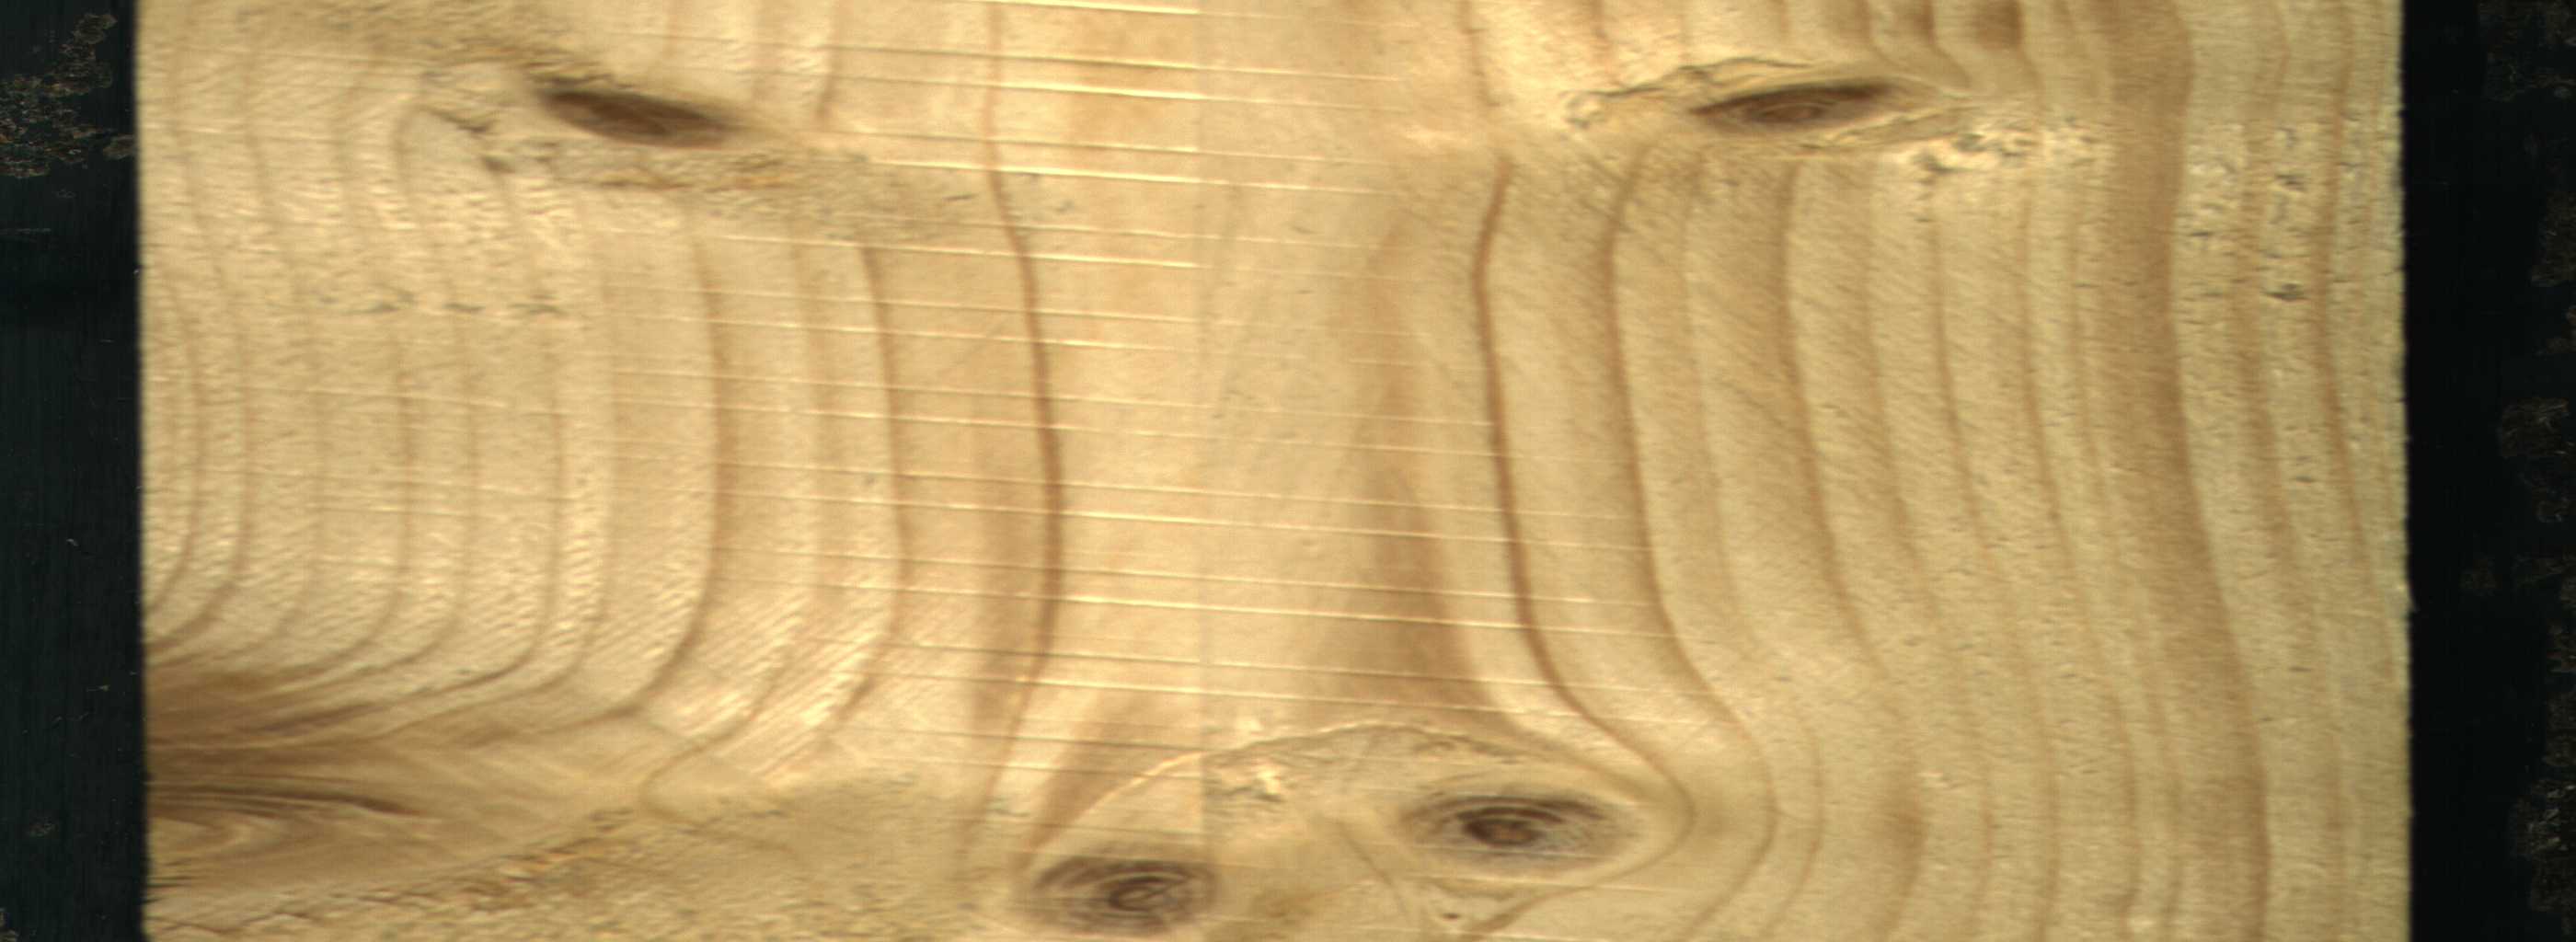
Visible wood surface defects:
Live_Knot
Live_Knot
Live_Knot
Live_Knot
Live_Knot